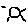
Label: sun